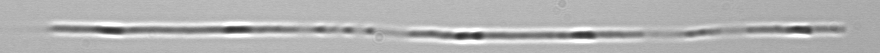
Label: Leptocylindrus